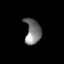
Tissue: lung
Cell type: Epithelial cells
Senescence score: 0.1813
Nuclear area (px): 394
Mean DAPI intensity: 120.355